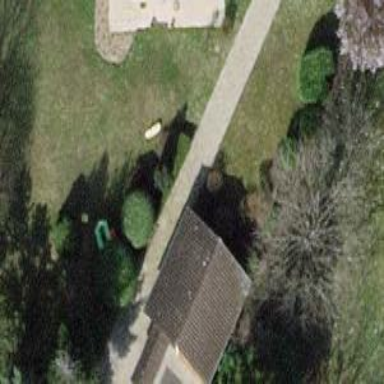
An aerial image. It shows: Garage.